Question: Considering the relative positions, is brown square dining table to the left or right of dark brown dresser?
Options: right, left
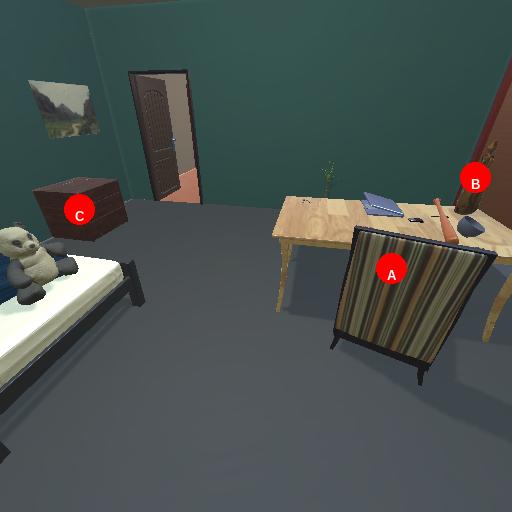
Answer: right